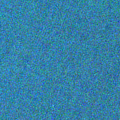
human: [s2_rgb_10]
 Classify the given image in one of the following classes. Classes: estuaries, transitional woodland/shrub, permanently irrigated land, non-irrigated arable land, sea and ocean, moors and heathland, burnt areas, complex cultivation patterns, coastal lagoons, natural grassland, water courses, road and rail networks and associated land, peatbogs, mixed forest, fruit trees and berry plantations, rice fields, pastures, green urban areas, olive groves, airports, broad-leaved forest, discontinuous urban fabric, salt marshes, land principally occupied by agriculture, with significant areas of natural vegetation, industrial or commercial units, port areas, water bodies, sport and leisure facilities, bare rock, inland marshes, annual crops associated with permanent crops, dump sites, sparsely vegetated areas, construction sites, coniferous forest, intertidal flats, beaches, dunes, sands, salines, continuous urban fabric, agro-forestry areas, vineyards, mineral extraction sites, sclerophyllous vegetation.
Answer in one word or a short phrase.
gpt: sea and ocean